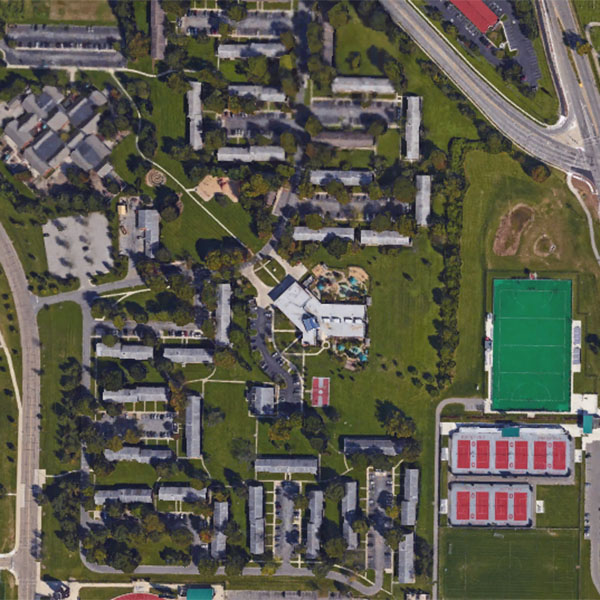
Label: School